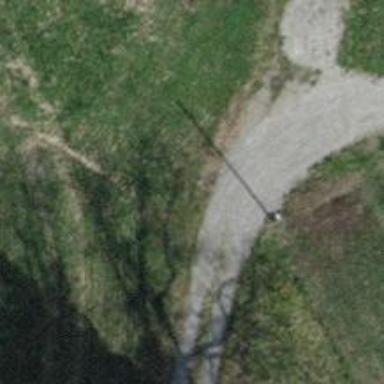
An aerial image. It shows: Compacted track road with grade3 tracktype.